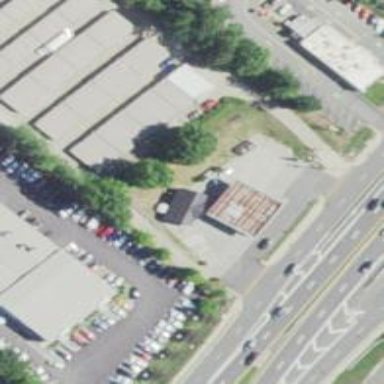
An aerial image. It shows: Convenience shop.